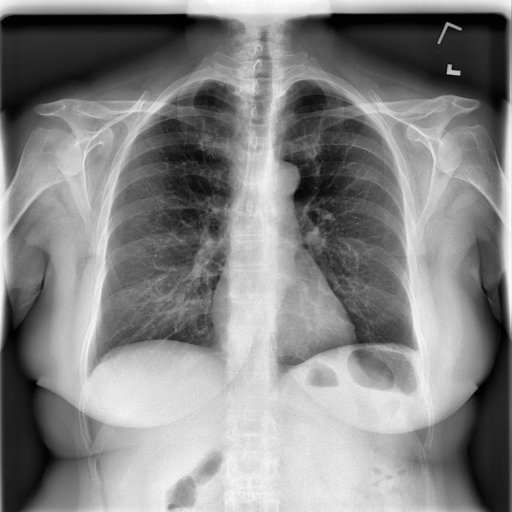
Finding: NORMAL